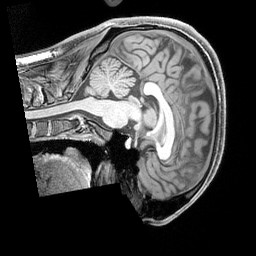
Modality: T1w
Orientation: sagittal
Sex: male
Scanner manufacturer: siemens
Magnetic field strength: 3 T
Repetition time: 2.3 s
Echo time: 0.00226 s